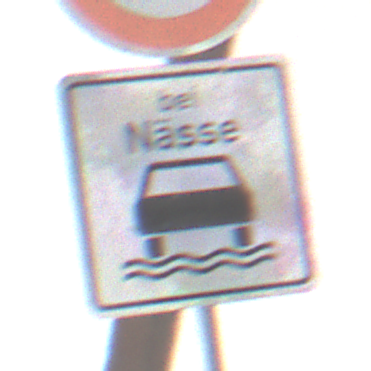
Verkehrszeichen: BeiNaesse
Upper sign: Geschwindigkeit60
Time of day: MorningAfternoon
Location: Roofed (Urban)
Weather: PartlyCloudy
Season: NotSpecified
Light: Natural